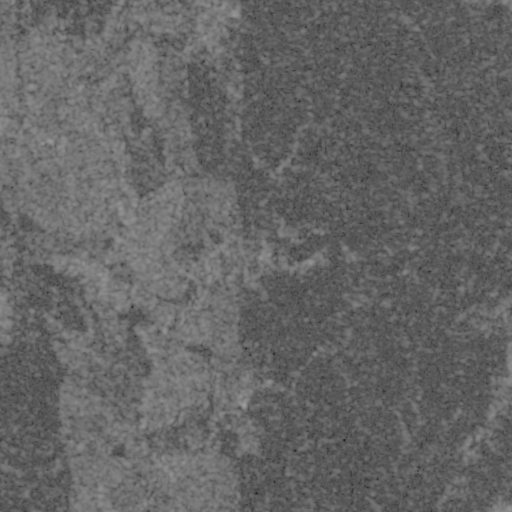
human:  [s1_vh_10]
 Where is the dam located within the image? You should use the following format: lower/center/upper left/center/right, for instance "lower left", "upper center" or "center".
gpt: The dam is located in the center of the image.
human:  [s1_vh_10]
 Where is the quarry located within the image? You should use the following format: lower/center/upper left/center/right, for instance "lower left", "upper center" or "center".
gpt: There is no quarry in the image.

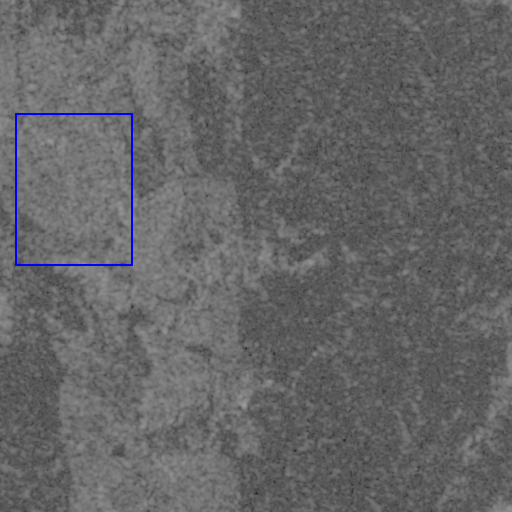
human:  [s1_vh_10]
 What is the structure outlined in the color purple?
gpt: There is no purple outline.
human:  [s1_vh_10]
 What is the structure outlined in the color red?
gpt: There is no structure outlined in red.